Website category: sports
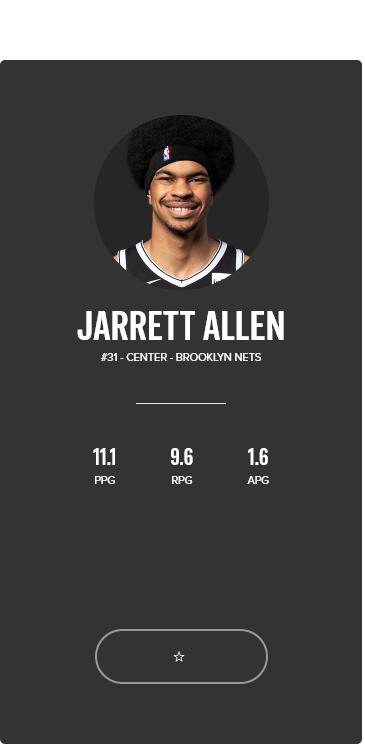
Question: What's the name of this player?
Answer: JARRETT ALLEN

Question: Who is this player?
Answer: JARRETT ALLEN

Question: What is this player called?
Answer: JARRETT ALLEN

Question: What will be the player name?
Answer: JARRETT ALLEN

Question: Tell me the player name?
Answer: JARRETT ALLEN

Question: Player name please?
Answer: JARRETT ALLEN

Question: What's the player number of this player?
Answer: #31

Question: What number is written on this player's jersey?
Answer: #31

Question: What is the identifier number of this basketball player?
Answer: #31

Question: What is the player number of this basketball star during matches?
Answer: #31

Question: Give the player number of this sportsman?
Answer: #31

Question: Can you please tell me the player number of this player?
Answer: #31

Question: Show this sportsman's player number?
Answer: #31

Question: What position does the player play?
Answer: CENTER

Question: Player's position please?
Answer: CENTER

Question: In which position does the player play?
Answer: CENTER

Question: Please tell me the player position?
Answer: CENTER

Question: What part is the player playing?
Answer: CENTER

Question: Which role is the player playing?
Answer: CENTER

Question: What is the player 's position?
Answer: CENTER

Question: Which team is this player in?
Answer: BROOKLYN NETS

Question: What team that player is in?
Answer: BROOKLYN NETS

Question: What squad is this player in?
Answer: BROOKLYN NETS

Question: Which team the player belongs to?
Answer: BROOKLYN NETS

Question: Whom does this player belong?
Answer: BROOKLYN NETS

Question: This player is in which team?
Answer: BROOKLYN NETS

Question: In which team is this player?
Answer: BROOKLYN NETS

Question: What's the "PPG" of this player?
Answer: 11.1

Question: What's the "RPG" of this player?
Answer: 9.6

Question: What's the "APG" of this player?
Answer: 1.6

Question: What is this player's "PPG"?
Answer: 11.1

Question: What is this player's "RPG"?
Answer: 9.6

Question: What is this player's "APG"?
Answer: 1.6

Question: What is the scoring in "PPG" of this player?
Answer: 11.1

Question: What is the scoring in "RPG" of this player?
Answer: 9.6

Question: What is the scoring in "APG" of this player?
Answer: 1.6

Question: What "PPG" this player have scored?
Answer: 11.1

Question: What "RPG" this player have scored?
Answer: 9.6

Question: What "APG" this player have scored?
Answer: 1.6

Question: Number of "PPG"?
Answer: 11.1

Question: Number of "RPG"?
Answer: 9.6

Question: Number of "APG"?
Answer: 1.6

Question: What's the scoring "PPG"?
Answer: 11.1

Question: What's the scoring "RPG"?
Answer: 9.6

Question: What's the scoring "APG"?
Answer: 1.6